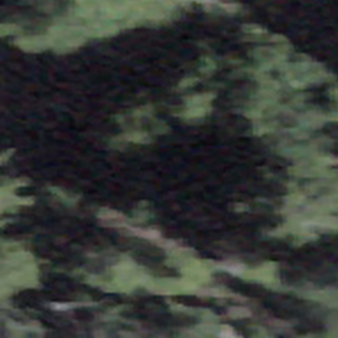
Label: other